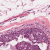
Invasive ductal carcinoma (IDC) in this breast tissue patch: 0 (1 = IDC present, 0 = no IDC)